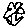
Label: flower